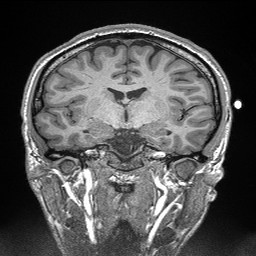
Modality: T1w
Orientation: sagittal
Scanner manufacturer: siemens
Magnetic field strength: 3 T
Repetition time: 2.3 s
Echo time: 0.00298 s